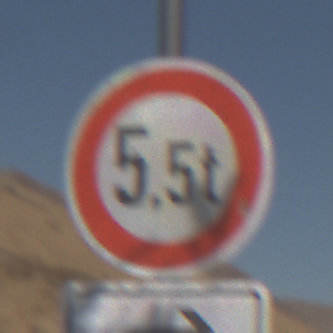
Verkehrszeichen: TatsaechlicheMasse
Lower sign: RichtungsangabeDurchPfeile5
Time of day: Midday
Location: Outdoor (Nature)
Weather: Clear
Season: NotSpecified
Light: Natural